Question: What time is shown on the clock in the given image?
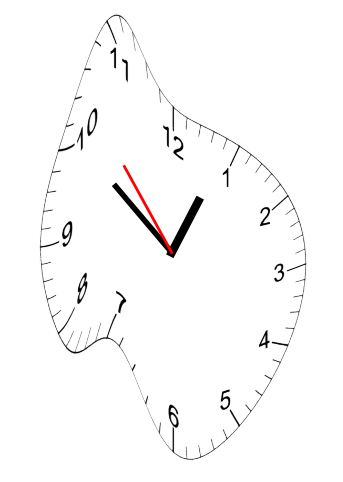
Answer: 12:50:53